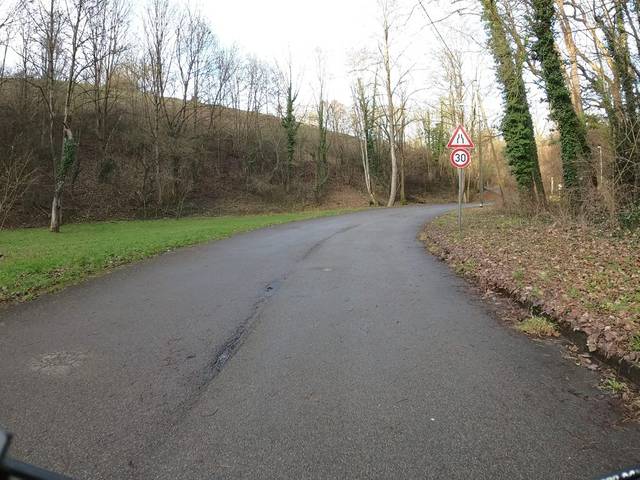
Region: Germany
Coordinates: 48.417, 9.992